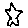
Label: star